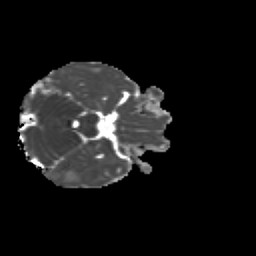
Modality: MD
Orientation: axial
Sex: female
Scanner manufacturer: siemens
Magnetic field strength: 3 T
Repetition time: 5 s
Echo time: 0.071 s